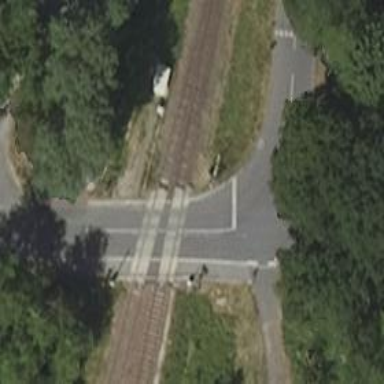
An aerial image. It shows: Full barrier level crossing along the railway.